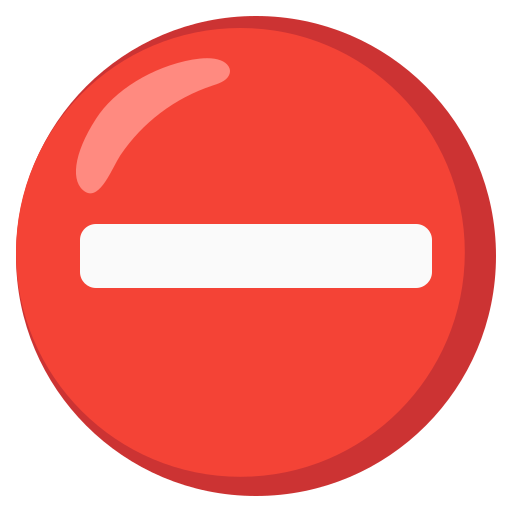
Emoji: ⛔